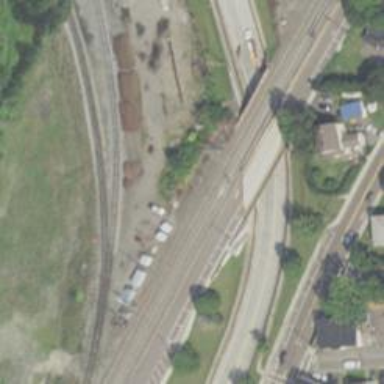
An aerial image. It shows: Bridge with electrified railway tracks featuring contact line.